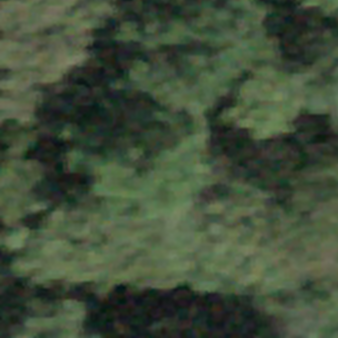
Label: other